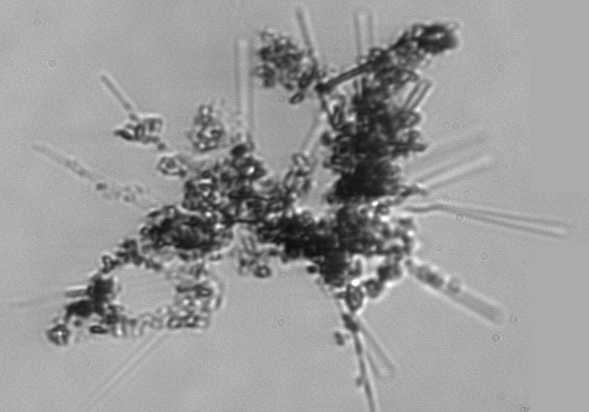
Label: Asterionellopsis_glacialis